You are looking at the wavelet scalogram of a bearing's acceleration signal. Classify the bearing condition as one of: normal, inner_race, outer_race, ball.
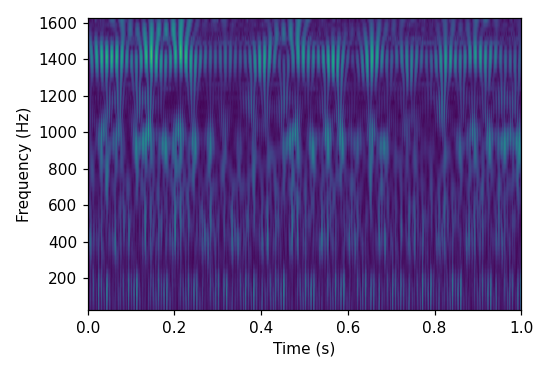
Answer: inner_race